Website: bh-photo
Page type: customer-info-address
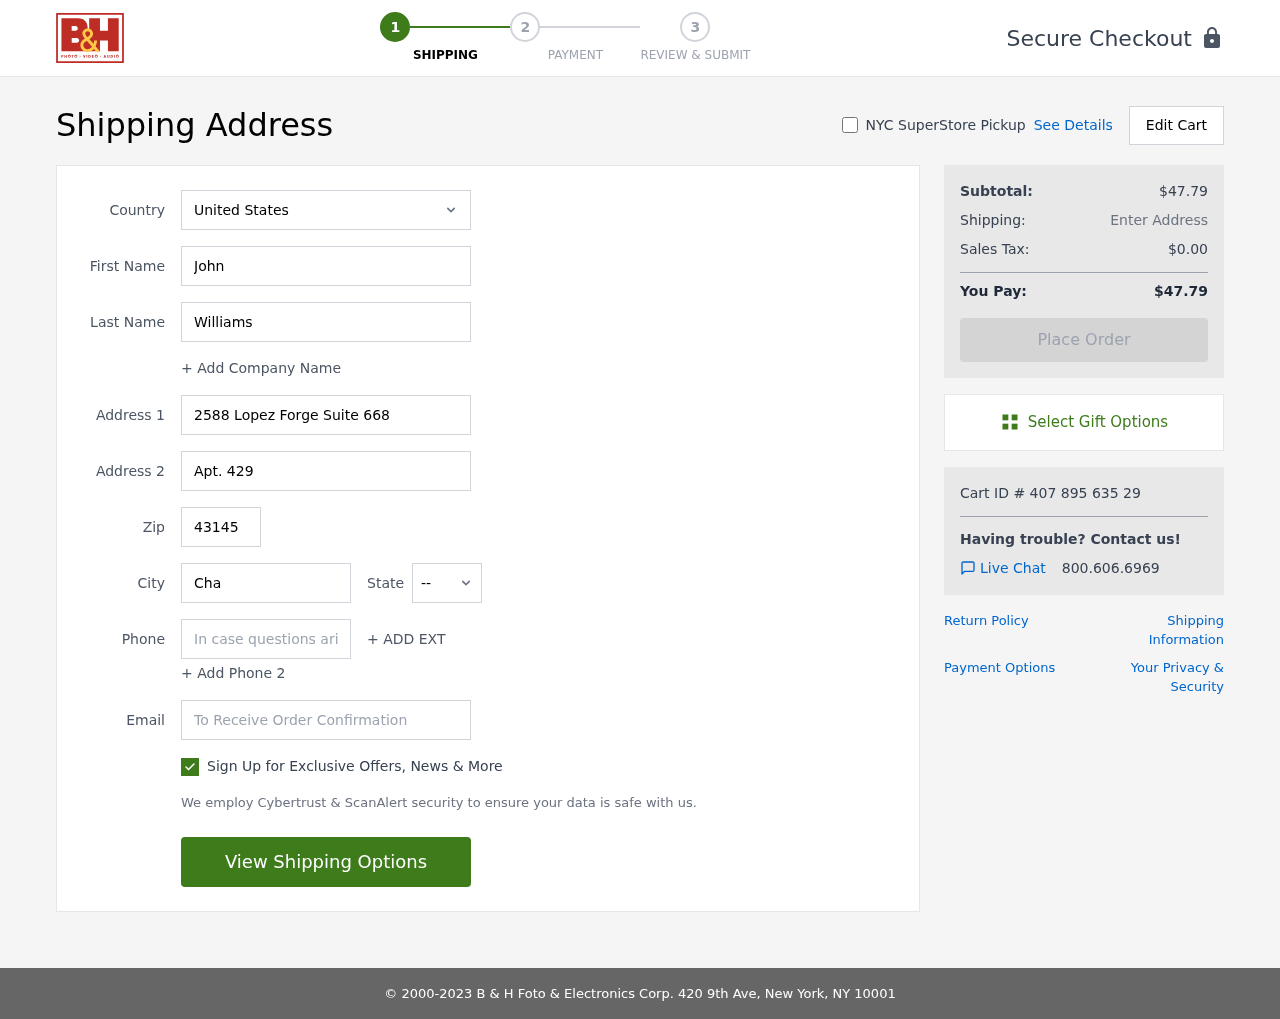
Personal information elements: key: PII_CITY
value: Charlesberg
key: PII_COUNTRY
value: United States
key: PII_EMAIL
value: johnwilliams@hotmail.com
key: PII_FIRSTNAME
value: John
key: PII_LASTNAME
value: Williams
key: PII_PHONE
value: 5046653885
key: PII_POSTCODE
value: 43145
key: PII_STATE_ABBR
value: CT
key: PII_STREET
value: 2588 Lopez Forge Suite 668
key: PII_STREET2
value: Apt. 429
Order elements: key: ORDER_SUBTOTAL
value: $47.79
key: ORDER_TAX
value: $0.00
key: ORDER_TOTAL
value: $47.79
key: ORDER_ID
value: Cart ID # 407 895 635 29